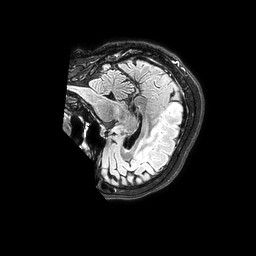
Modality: FLAIR
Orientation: sagittal
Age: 55
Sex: female
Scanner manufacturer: philips
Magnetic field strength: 3 T
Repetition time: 4.8 s
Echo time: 0.34 s